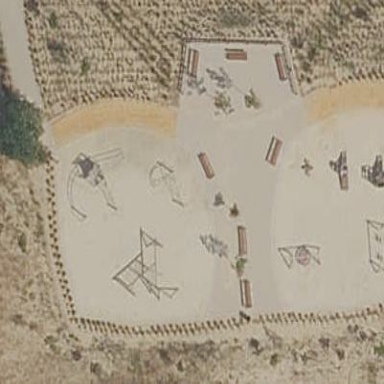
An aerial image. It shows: Playground area for leisure activities on the land.